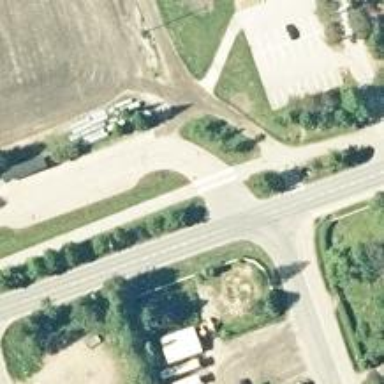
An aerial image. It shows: Asphalt cycleway with zebra crossing.